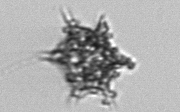
Label: Dictyocha